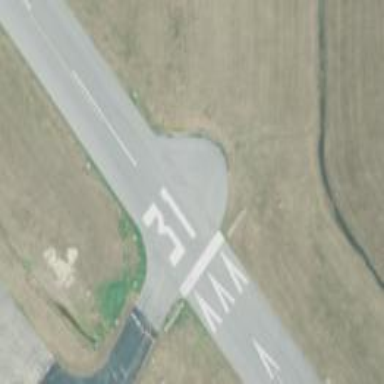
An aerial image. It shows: Image of taxiway at airport.